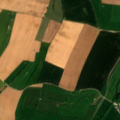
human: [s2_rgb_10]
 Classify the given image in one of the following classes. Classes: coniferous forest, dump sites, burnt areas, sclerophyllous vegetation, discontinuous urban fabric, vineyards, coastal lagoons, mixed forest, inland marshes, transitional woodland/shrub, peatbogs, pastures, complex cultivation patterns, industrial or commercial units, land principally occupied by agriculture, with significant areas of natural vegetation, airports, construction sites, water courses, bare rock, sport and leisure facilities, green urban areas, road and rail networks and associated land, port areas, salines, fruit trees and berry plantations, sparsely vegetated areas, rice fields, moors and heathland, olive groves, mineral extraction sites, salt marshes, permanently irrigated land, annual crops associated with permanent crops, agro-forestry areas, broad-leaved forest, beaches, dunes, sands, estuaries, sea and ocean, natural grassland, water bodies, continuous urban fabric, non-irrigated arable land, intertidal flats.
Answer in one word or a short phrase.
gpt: non-irrigated arable land, pastures, land principally occupied by agriculture, with significant areas of natural vegetation